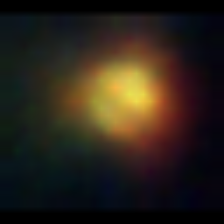
Taxon: NanoPlankton
Group: Other